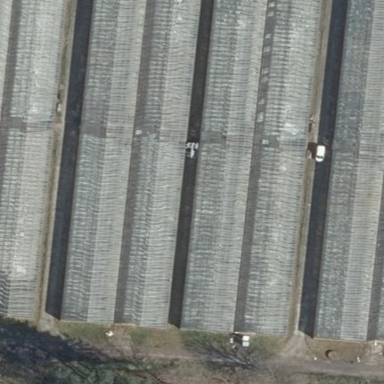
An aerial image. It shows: Greenhouse.